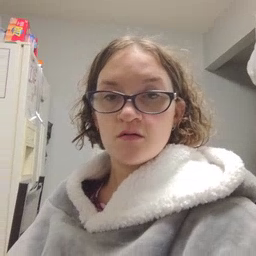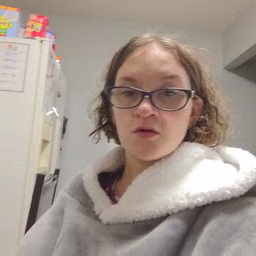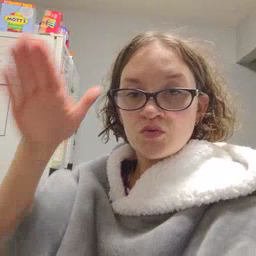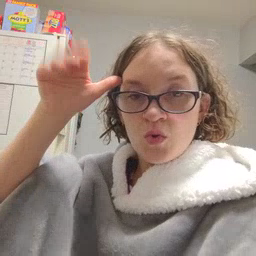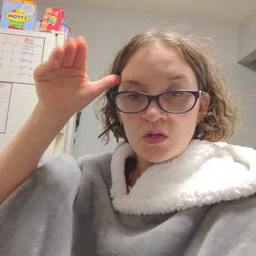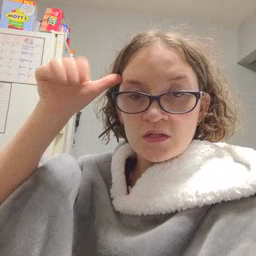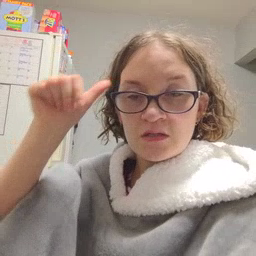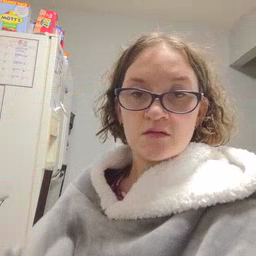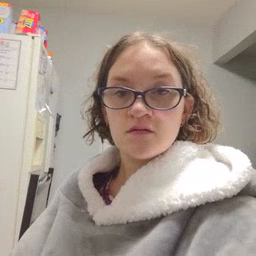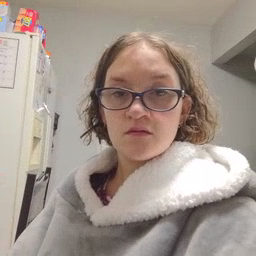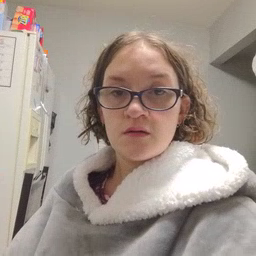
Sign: donkey